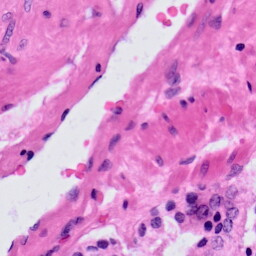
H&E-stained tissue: Prostate